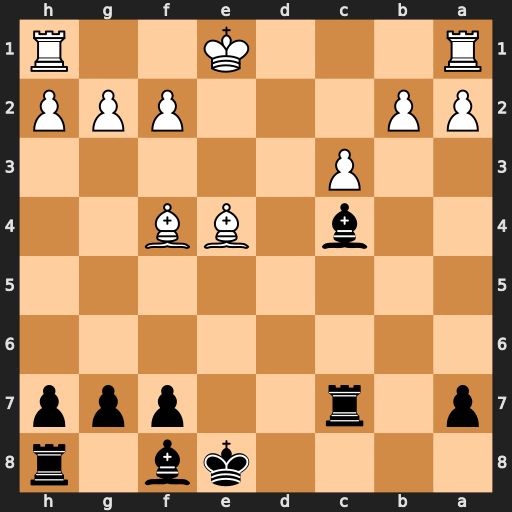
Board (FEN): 4kb1r/p1r2ppp/8/8/2b1BB2/2P5/PP3PPP/R3K2R
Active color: b
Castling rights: KQk
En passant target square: -
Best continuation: Re7 f3 f5 O-O-O fxe4